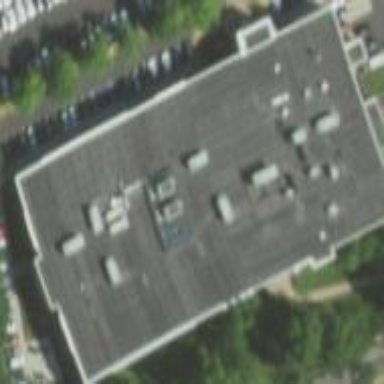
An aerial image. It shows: Building.